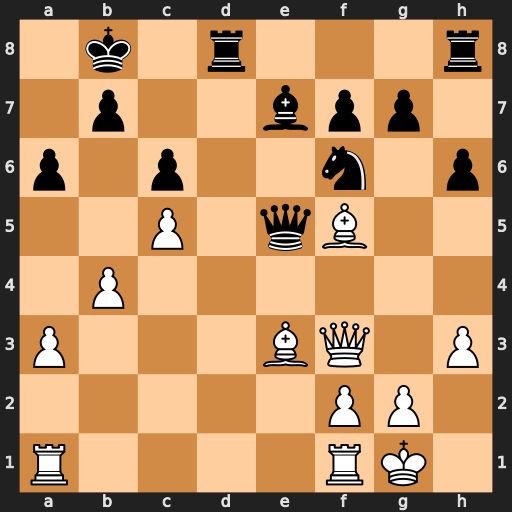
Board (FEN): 1k1r3r/1p2bpp1/p1p2n1p/2P1qB2/1P6/P3BQ1P/5PP1/R4RK1
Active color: w
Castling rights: -
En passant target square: -
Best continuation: Bf4